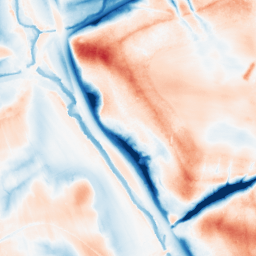
Category: edge_preserving
Decomposition family: guided
Decomposition parameters: radius: 16
eps: 0.1
Upsampling method: quadratic
Upsampling parameters: scale: 4
Upsampling scale: 4